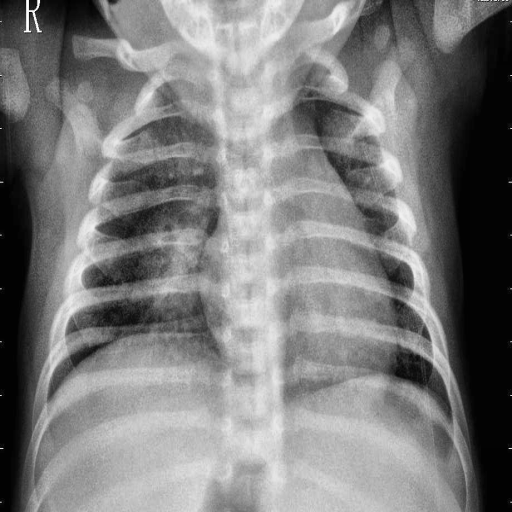
Finding: PNEUMONIA